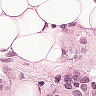
Metastatic tissue present: yes